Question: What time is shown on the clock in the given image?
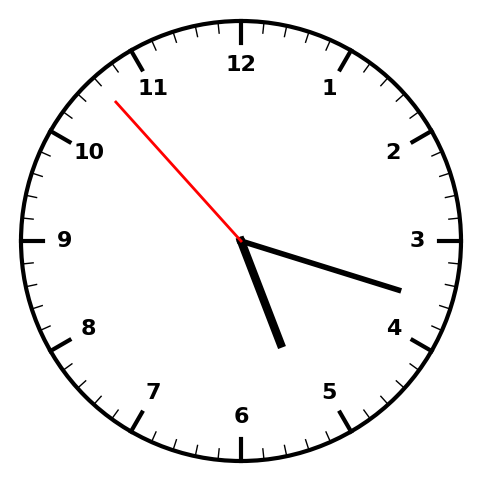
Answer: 05:17:53